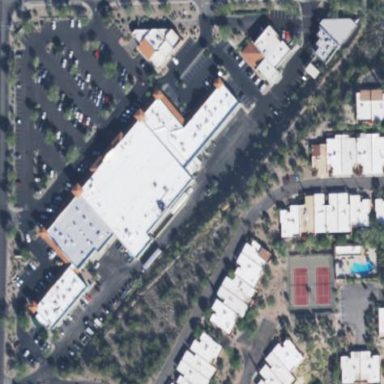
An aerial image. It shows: Retail area.